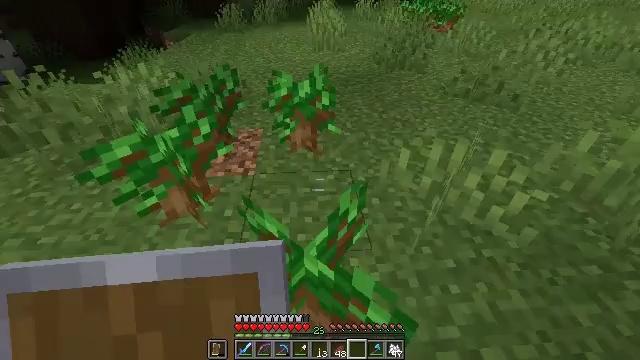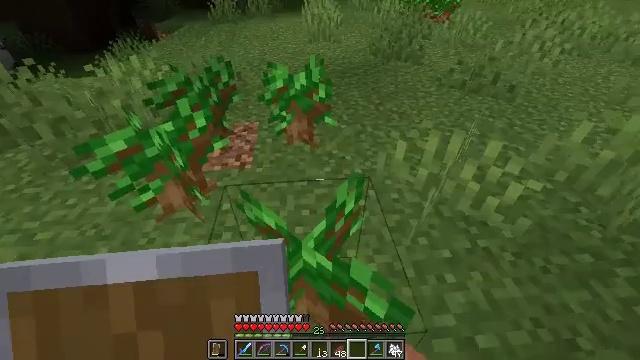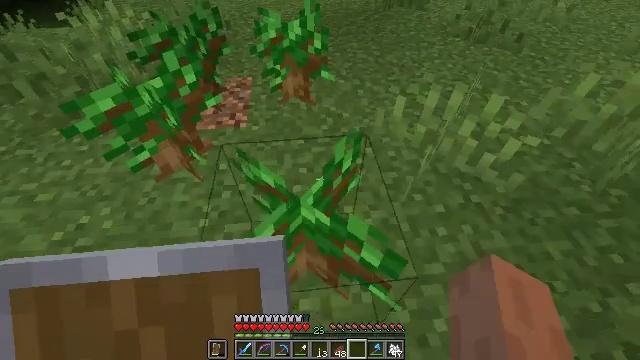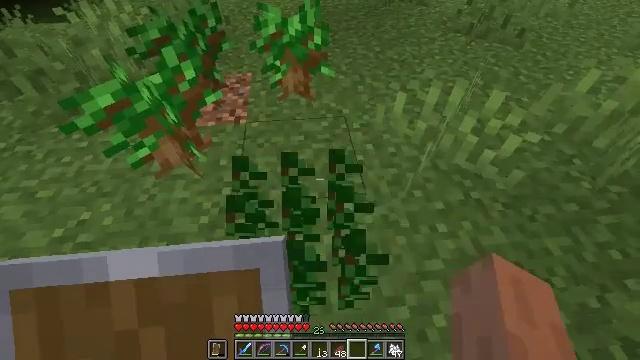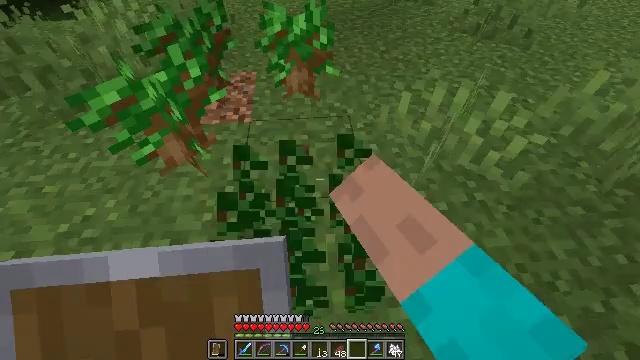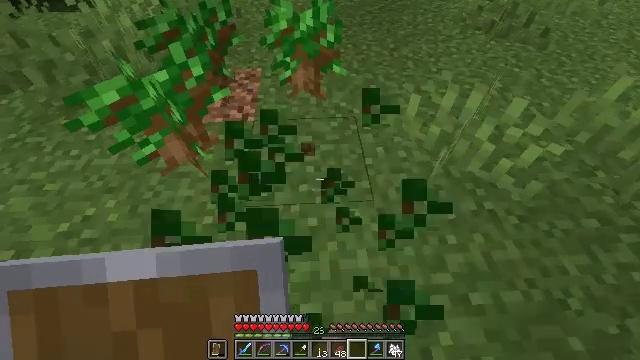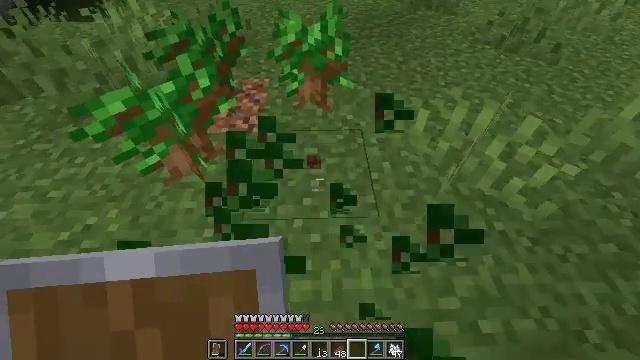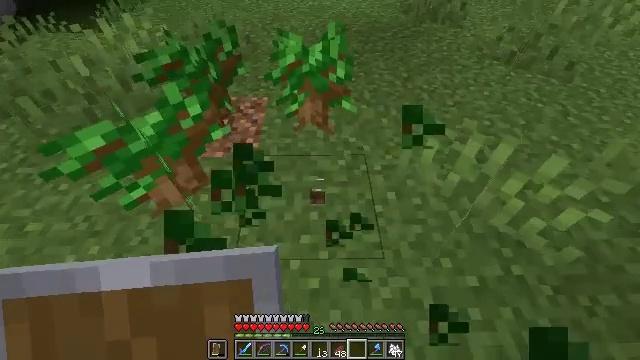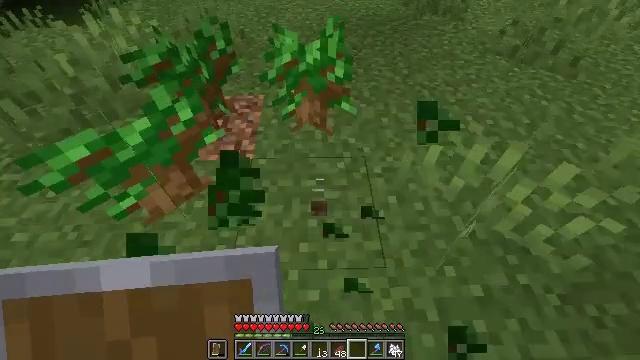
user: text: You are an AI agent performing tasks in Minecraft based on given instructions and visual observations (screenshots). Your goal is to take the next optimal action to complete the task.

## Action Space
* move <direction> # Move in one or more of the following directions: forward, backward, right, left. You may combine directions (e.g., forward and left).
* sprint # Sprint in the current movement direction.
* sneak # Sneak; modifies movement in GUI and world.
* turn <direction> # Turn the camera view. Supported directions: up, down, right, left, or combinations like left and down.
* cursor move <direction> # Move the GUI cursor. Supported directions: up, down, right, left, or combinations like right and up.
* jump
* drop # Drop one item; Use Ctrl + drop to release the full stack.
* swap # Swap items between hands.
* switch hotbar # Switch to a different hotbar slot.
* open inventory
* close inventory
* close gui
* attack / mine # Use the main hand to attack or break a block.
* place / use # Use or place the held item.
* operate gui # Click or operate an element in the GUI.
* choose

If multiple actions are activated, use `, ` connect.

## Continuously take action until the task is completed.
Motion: motion action
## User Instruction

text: Collect a dark oak sapling for replanting.
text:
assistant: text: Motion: turn down
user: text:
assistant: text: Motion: turn down
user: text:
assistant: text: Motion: attack / mine
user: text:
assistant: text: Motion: turn left, attack / mine
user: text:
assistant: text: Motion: move forward, turn left and down
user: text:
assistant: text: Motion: move forward, turn left and up
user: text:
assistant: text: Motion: move forward, turn up
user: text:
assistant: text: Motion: turn down
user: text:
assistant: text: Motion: use / place